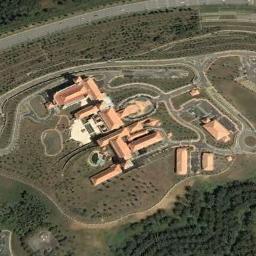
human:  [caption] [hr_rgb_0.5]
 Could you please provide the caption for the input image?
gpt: The brown palace with some palaces of different sizes is surrounded by a lawn .

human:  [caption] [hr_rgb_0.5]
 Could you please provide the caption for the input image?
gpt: There are many trees of different sizes beside the palace .

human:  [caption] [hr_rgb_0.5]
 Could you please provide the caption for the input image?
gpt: There are neat trees in front of the palace .

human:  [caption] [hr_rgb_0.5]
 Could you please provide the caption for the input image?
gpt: The palace is on the bare land next to some trees .

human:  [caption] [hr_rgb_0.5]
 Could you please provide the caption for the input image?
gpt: There are some green trees and many brown lawns around the brown palace .